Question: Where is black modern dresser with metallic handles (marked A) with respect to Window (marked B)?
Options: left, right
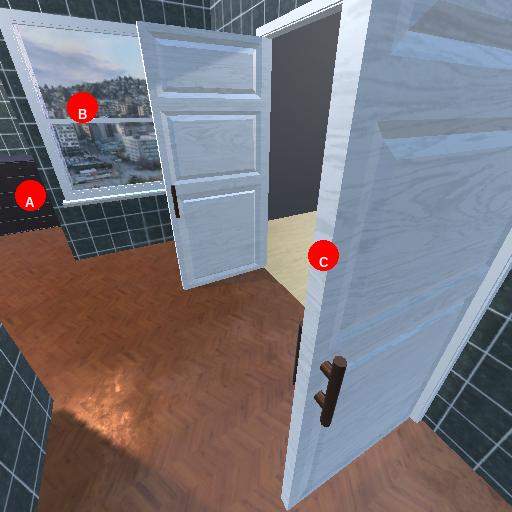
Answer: left